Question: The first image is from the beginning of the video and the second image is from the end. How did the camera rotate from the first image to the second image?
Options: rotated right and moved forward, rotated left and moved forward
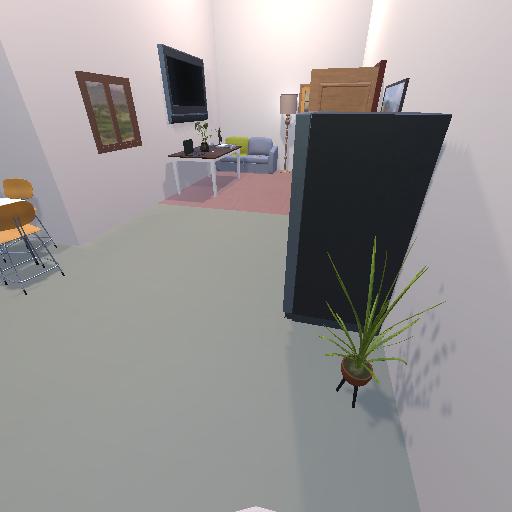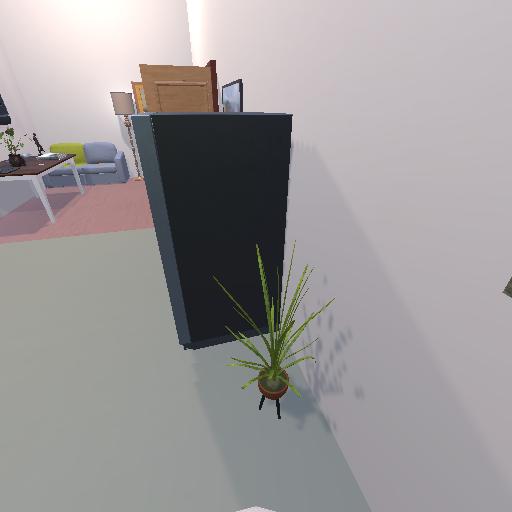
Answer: rotated right and moved forward